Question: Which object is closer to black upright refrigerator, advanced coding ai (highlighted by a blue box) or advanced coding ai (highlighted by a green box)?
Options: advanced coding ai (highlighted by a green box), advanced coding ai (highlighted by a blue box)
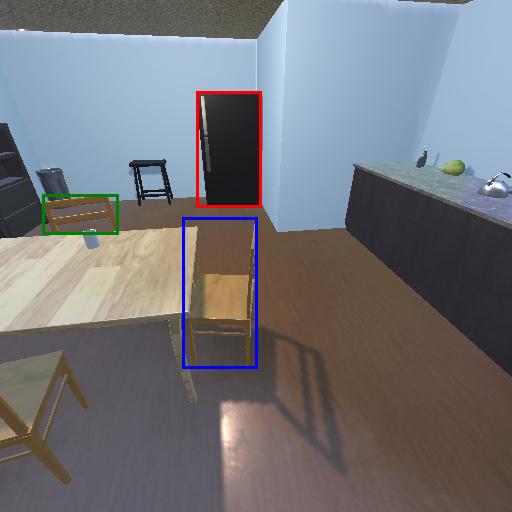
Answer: advanced coding ai (highlighted by a green box)